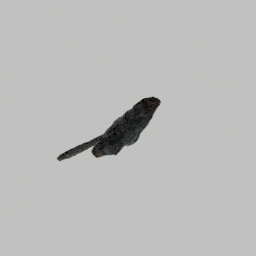
Label: nature